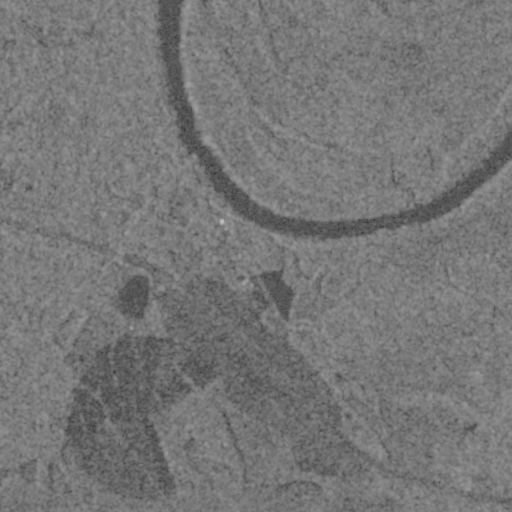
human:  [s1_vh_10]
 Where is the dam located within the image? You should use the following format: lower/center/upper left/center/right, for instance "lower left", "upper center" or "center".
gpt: The dam is located in the center of the image.
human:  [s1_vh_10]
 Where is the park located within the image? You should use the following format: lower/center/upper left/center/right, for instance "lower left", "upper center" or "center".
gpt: The park is located in the center left of the image.
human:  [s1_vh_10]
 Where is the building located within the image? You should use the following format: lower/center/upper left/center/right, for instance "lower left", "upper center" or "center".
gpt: The building is located in the upper left of the image.
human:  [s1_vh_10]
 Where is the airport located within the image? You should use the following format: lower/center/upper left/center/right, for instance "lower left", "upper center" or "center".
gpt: There is no airport in the image.

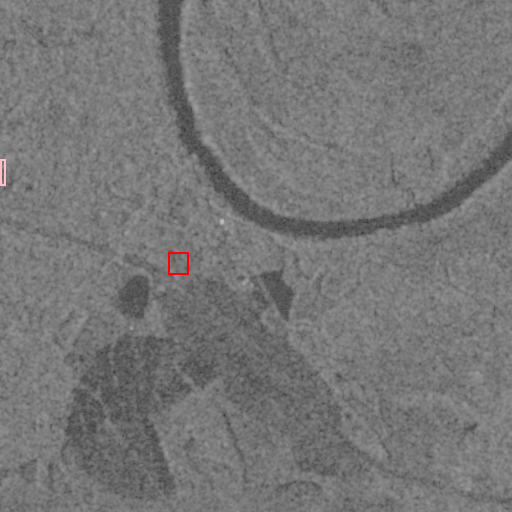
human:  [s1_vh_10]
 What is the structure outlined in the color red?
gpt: The structure outlined in red is a park.
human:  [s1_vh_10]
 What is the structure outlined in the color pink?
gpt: The structure outlined in pink is a building.
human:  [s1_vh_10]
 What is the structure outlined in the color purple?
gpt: There is no purple outline.